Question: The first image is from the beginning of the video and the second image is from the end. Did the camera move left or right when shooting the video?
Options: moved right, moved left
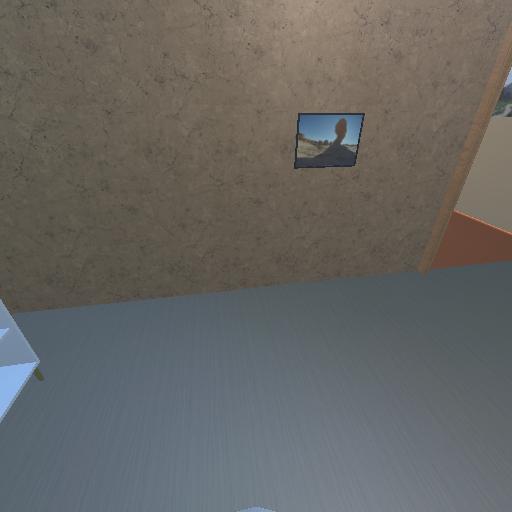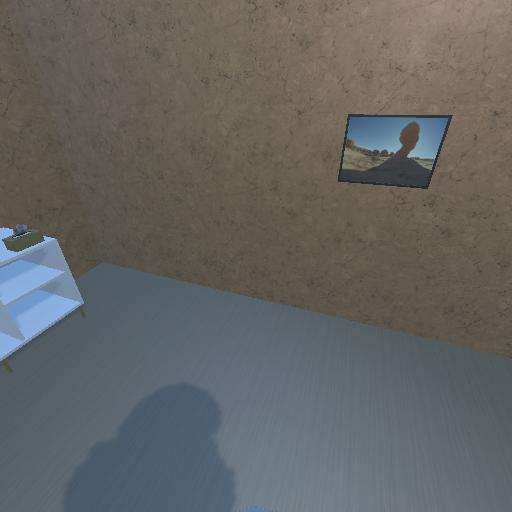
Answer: moved right